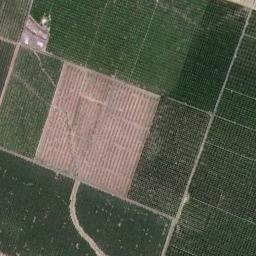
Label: rectangular_farmland